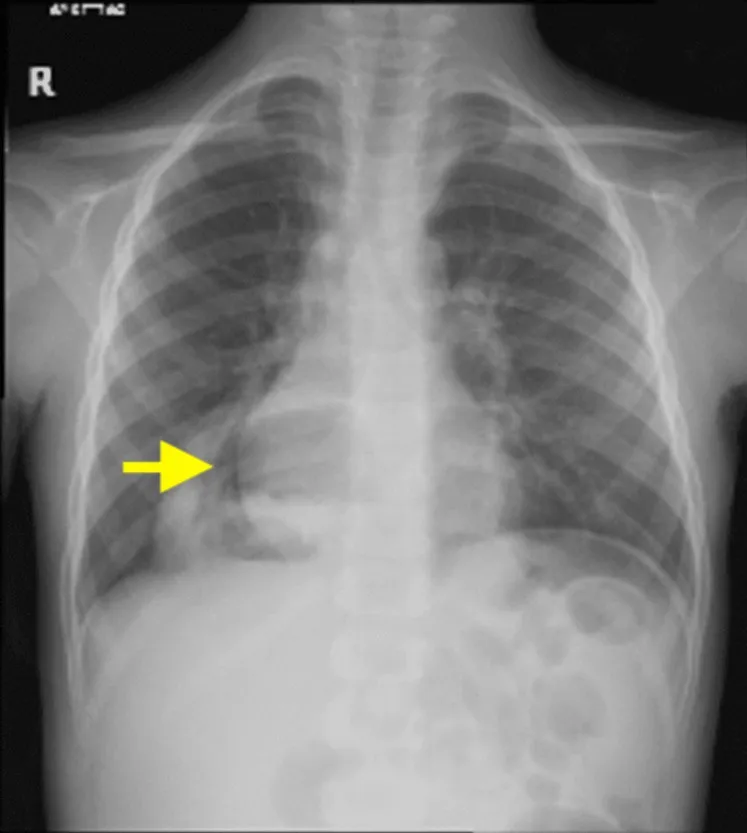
Retrocardiac lucent tubular shadows with air-fluid level; chest CT was then performed to rule out diaphragmatic hernia.
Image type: radiology (x_ray)